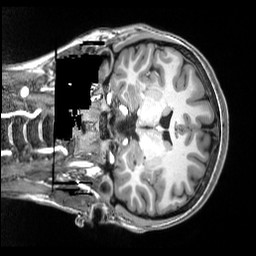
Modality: T1w
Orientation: coronal
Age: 19
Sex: female
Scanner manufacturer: siemens
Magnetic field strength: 3 T
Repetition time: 2.5 s
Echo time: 0.00343 s